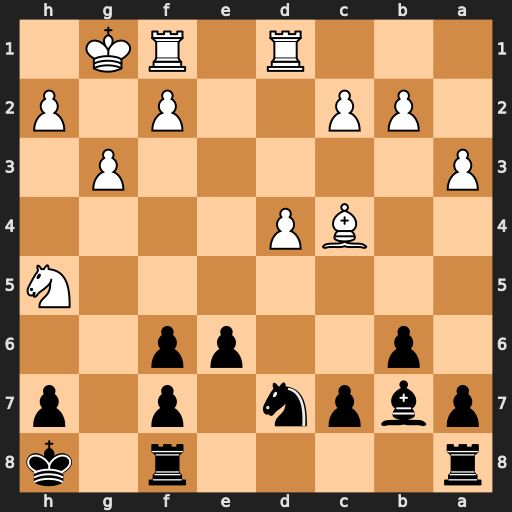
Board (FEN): r4r1k/pbpn1p1p/1p2pp2/7N/2BP4/P5P1/1PP2P1P/3R1RK1
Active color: b
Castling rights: -
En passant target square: -
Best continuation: Bf3 Nf4 Bxd1